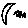
Label: moon